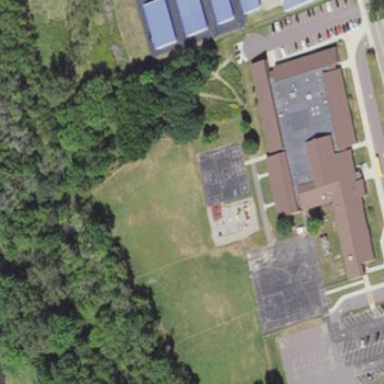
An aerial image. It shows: School.